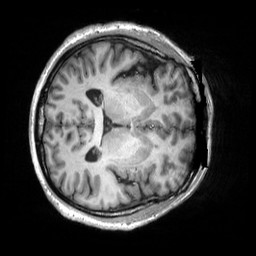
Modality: T1w
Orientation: axial
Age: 62
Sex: male
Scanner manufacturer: siemens
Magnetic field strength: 3 T
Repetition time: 2.5 s
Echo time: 0.00248 s